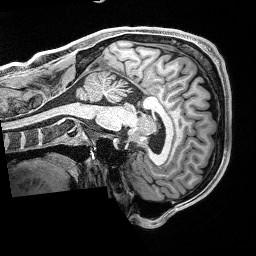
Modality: T1w
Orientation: sagittal
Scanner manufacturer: siemens
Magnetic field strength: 3 T
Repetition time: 2.4 s
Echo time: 0.00122 s